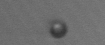
Label: nanoplankton_mix